Field crop: tomato
Growth stage: 1
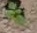
Species: solanum